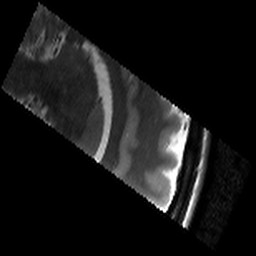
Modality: T2w
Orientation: sagittal
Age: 25
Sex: male
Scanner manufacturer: siemens
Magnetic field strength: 3 T
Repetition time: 8.02 s
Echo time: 0.08 s